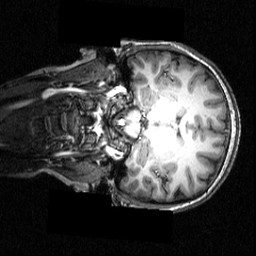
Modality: T1w
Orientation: coronal
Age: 20
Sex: female
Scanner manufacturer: siemens
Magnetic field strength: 3.951 T
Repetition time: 1.5 s
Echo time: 0.00335 s